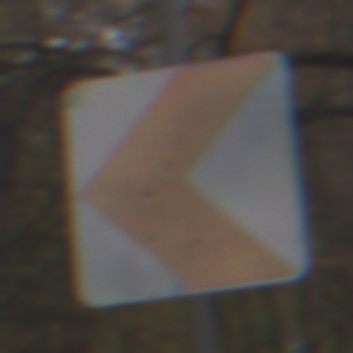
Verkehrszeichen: RichtungstafelnInKurvenKleinRechts
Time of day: MorningAfternoon
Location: Outdoor (Nature)
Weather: Overcast
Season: Autumn
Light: Natural